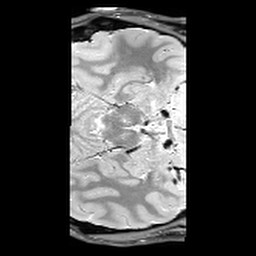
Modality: PDw
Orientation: axial
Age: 23
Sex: male
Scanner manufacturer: siemens
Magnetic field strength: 3 T
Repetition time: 6.49 s
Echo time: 0.016 s